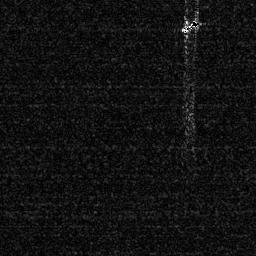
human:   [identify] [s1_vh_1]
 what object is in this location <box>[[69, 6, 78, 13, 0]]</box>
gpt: <ref>1 small ship at the top right</ref>